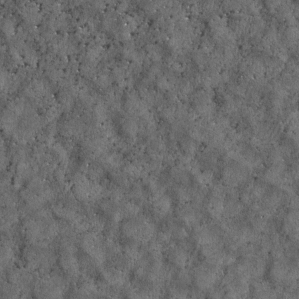
Label: non_frost